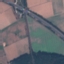
Label: Highway